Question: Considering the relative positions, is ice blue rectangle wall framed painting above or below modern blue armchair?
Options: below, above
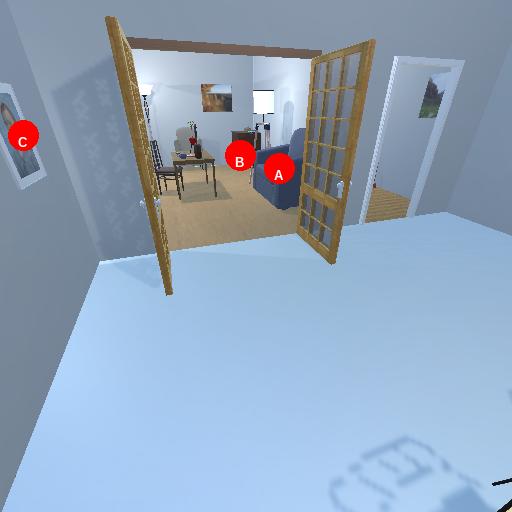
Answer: below